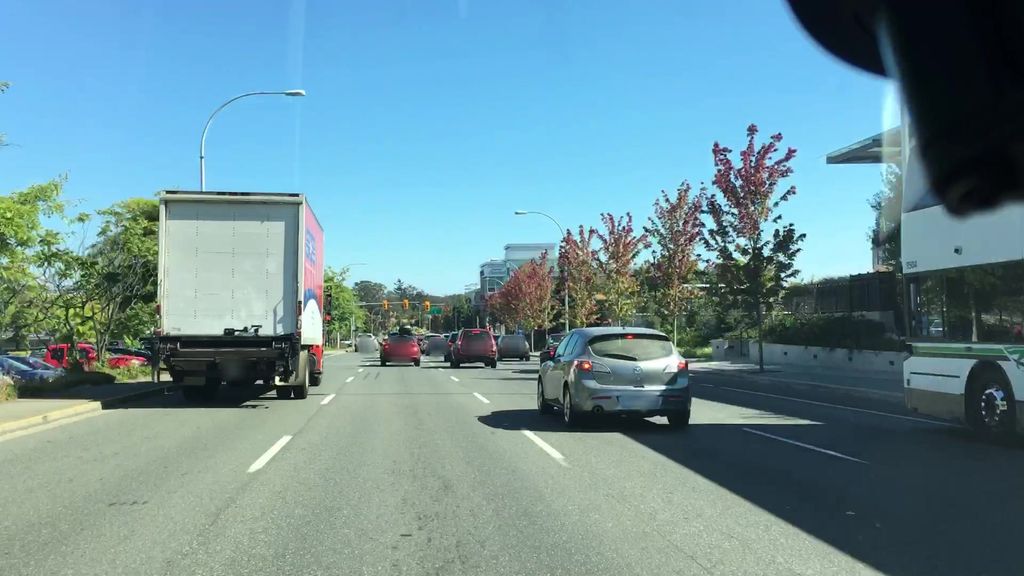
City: victoria